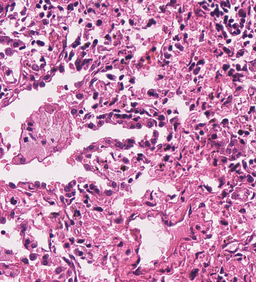
Tumor epithelial tissue: no
Tumor-associated stroma tissue: no
Normal tissue: yes